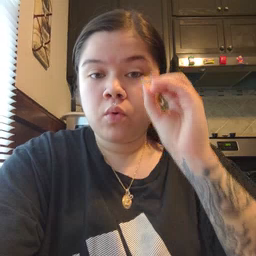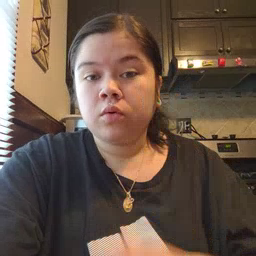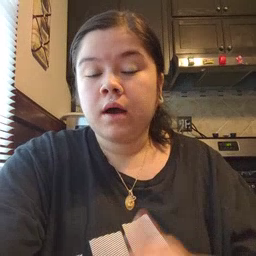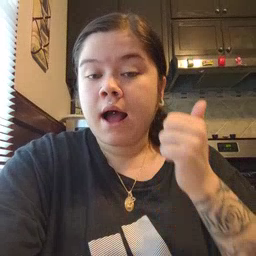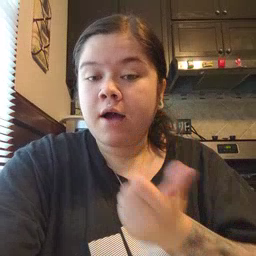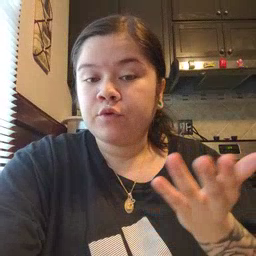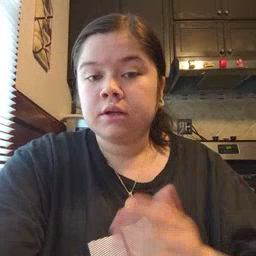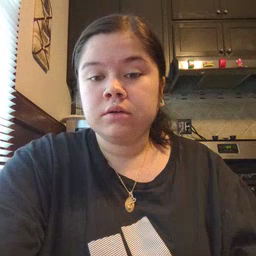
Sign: every